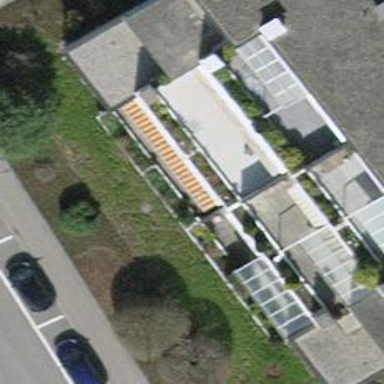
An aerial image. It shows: View of roof of building.